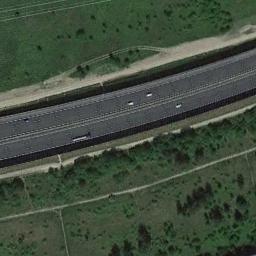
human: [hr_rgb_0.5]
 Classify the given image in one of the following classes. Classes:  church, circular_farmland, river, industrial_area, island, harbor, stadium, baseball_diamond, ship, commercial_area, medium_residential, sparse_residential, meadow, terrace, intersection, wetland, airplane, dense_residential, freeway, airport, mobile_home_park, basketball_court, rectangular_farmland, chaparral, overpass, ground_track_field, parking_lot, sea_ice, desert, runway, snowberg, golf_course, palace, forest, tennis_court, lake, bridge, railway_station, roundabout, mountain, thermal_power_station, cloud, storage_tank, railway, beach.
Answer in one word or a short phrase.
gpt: freeway